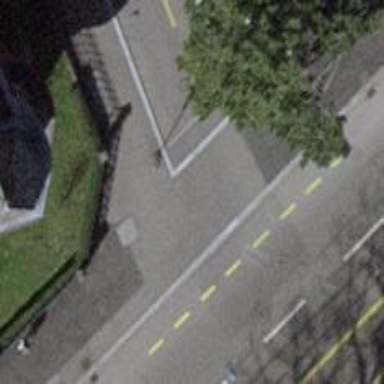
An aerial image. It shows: Unmarked crossing with traffic calming table.